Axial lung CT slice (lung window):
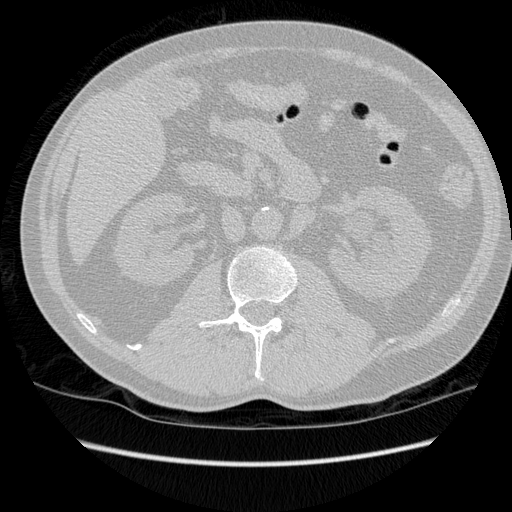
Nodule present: no